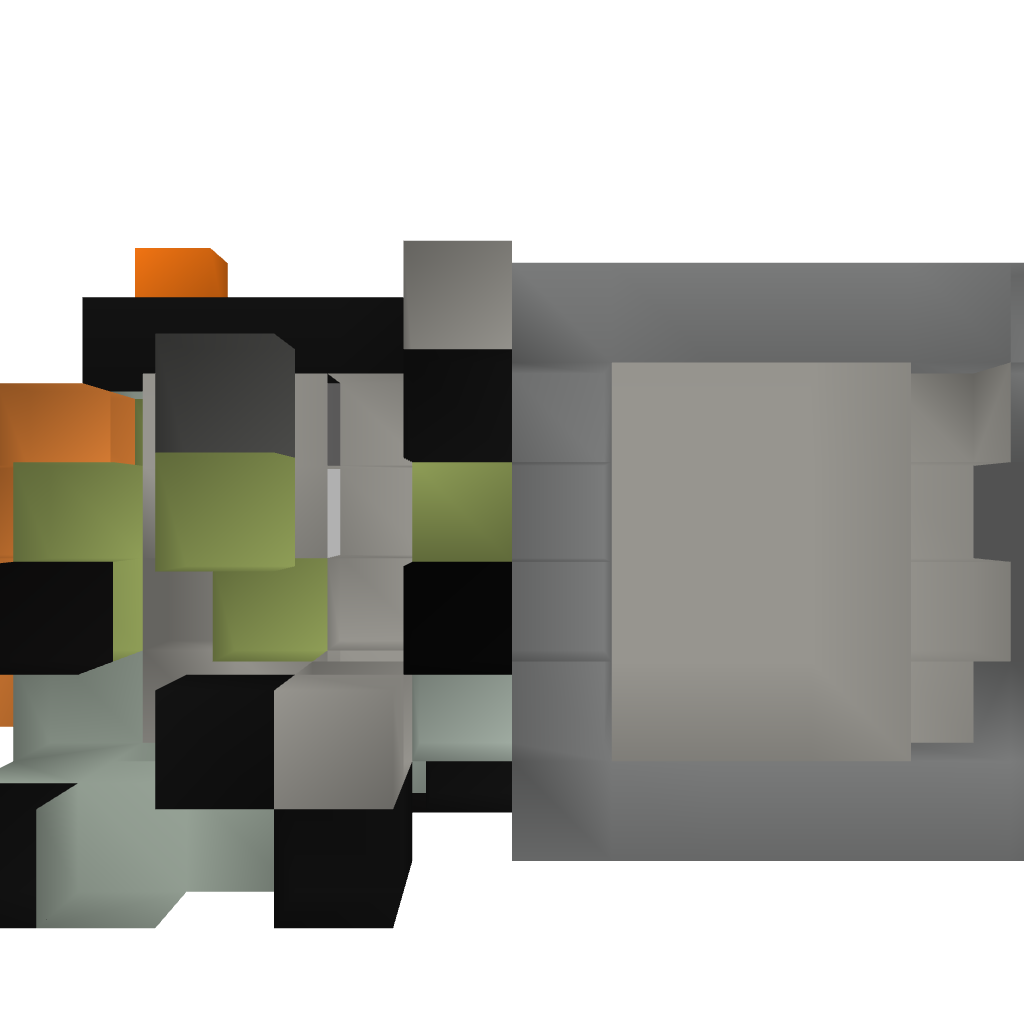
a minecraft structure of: Elykdez's Underwater Airlock